Question: '''
Problem Event Name: APPCRASH
Application Name: player.exe
Application Version: 0.0.0.0
Application Timestamp: 55a929e1
Fault Module Name: ig4icd32.dll
Fault Module Version: 8.15.10.1986
Fault Module Timestamp: 4aeb3266
Exception Code: c0000005
Exception Offset: 000328e0
OS Version: 6.1.7601.2.1.0.768.2
Locale ID: 16393
Additional Information 1: 0a9e
Additional Information 2: 0a9e372d3b4ad19135b953a78882e789
Additional Information 3: 0a9e
Additional Information 4: 0a9e372d3b4ad19135b953a78882e789
Read our privacy statement online:
http://go.microsoft.com/fwlink/?linkid=104288&clcid=0x0409
If the online privacy statement is not available, please read our privacy statement offline:
C:\Windows\system32\en-US\erofflps.txt
'''
Some other info
Android Studio - 1.2
Oracle VM 4.3.12
Genymotion 2.5.2
Genymotion VD - Google Nexus4 -4.11 - API16 - 768*1280
I tried some solutions given in SO but my problem seems different.
Thanks

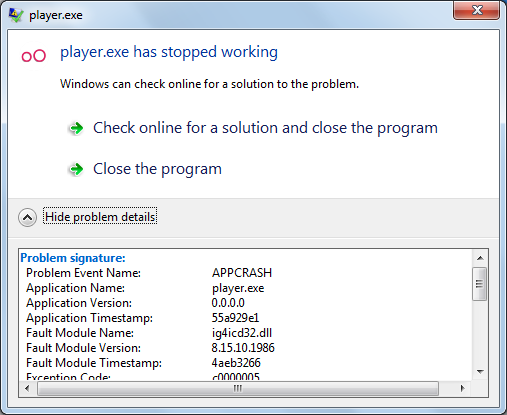
Answer: It was my graphic driver's issue. After searching in google for some time I saw few solutions of updating Graphic Driver.
I am using Dell Inspiron 1564 Laptop with Intel's graphic driver.
Updated the same from-
<URL>
Or if you are using different model of machine of Dell, please search for "View a different product" or directly click at "View a different product" link.
To get latest driver,
1. Please select "Video" in "Refine your results:" filter or directly jump to "Video" option(The last option).
2. Select the first "R271008.exe", download it, run it and restart your machine.
I hope this will work for you.
Thanks
Jaikrat